Question:
Hi guys,
I'm having a problem getting rid of the title on my ViewController that is embedded in the navigation controller and tab bar controller. I somehow don't remember how and why did I set the title on my ViewController.
Please tell me a way to fix this problem guys.
I also try
self.navigationcontroller.title = @"My Queue";
to change the name of the title, but it didn't work.
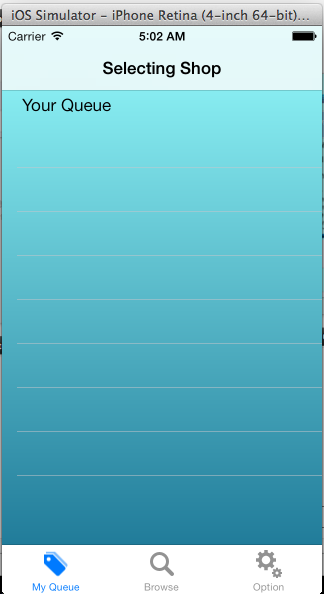
Answer: If your view controller is contained within a navigation controller, it is sufficient to set the title property:
'''
self.title=@"Something Title";
'''